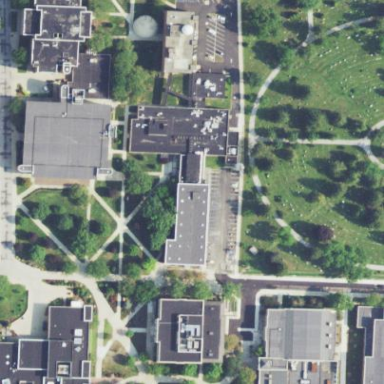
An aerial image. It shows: Modern university building with flat grey roof.